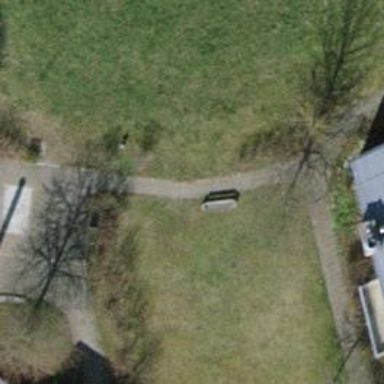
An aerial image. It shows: Brown bench.